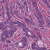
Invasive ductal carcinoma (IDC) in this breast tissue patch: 1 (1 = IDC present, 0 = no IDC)